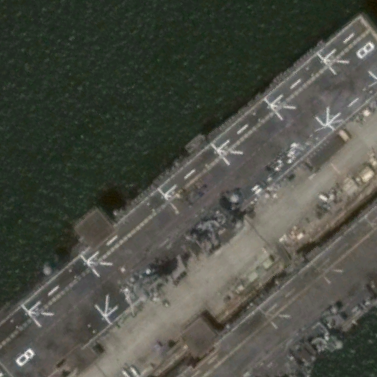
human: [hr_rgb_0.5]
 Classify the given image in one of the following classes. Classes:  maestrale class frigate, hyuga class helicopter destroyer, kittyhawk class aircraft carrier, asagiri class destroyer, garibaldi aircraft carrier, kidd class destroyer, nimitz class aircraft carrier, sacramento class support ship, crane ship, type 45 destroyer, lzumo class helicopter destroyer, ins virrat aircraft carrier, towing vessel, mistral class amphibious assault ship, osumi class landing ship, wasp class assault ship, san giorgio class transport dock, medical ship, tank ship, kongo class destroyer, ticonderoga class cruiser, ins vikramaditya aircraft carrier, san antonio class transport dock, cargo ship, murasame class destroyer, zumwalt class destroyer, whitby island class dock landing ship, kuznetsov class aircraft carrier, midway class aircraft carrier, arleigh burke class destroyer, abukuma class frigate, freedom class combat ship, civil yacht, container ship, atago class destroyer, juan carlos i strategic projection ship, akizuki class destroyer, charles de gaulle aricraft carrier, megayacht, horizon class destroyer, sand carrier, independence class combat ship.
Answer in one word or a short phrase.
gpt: Wasp class assault ship